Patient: sex M, age 60
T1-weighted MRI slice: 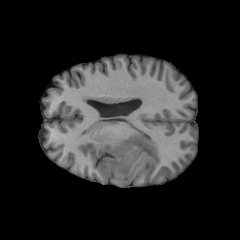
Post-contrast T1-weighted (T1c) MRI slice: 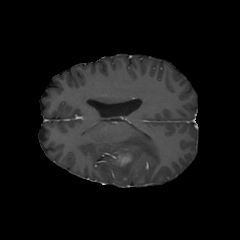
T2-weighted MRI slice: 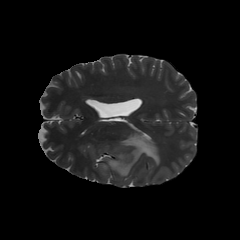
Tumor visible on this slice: yes
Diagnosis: Glioblastoma, IDH-wildtype
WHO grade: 4